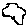
Label: cloud